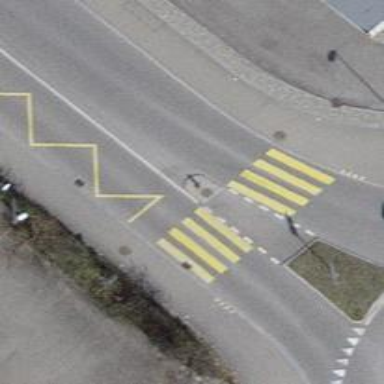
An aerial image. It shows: Uncontrolled zebra crossing with central island. The crossing is marked with zebra stripes.